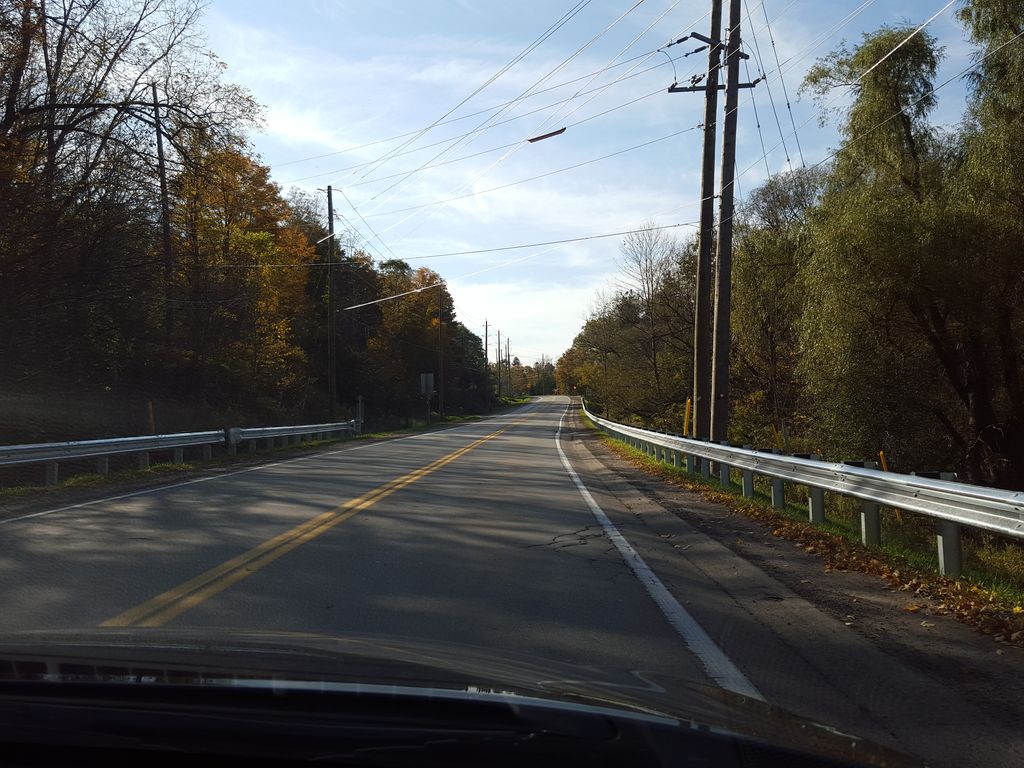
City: hamilton